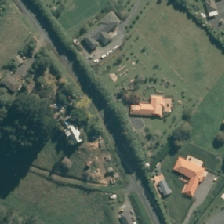
Land cover: urban_build_up